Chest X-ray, PA view. Patient: 38 years old, sex F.
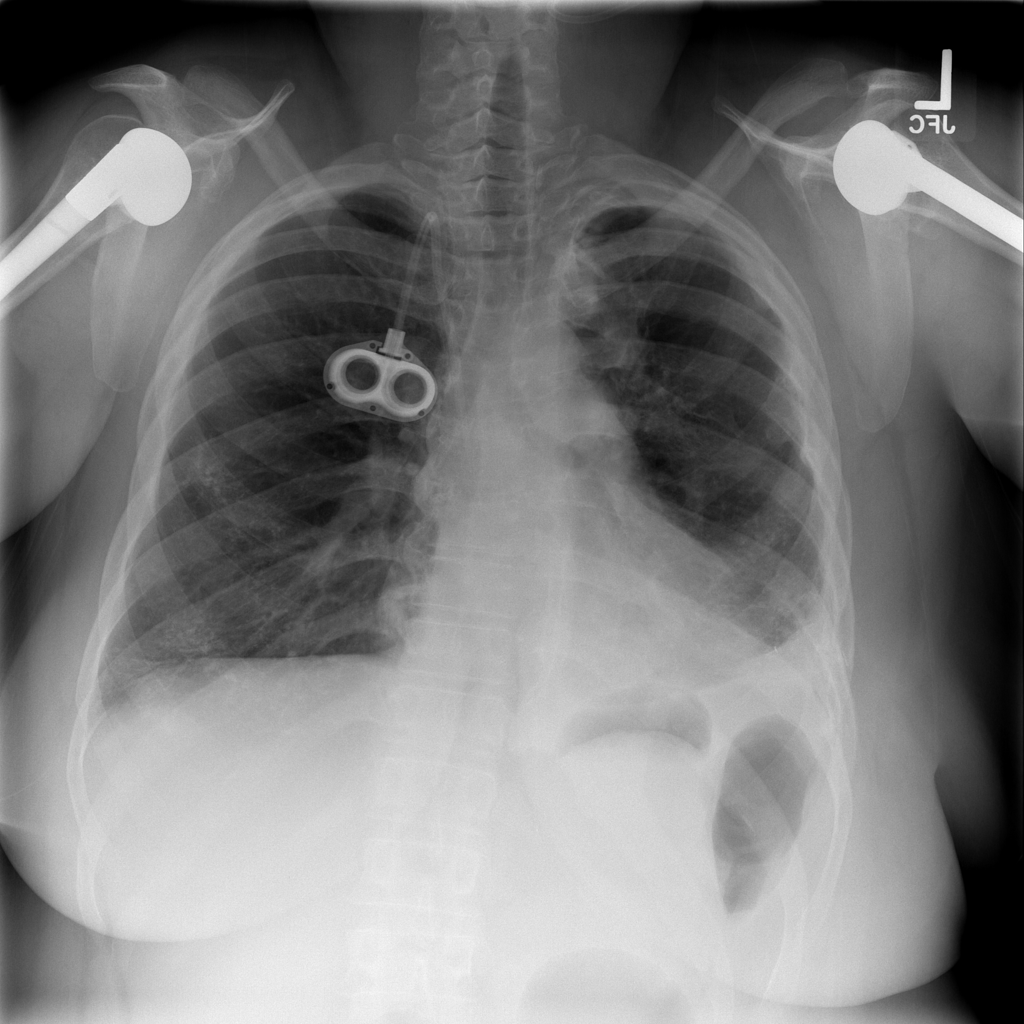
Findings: Cardiomegaly, Effusion, Fibrosis